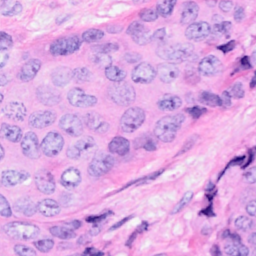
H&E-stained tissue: Breast